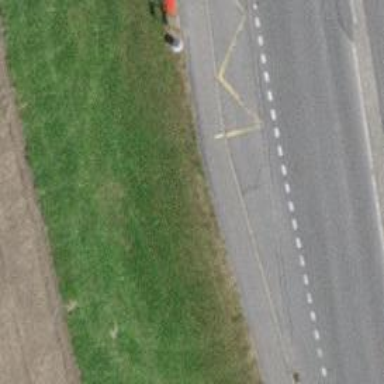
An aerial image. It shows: Asphalt platform for public transport.